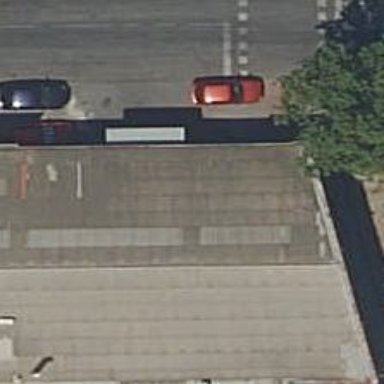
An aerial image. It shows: Car repair shop.